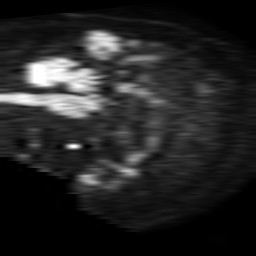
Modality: TRACE
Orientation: sagittal
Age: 87
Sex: male
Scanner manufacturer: philips
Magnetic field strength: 1.5 T
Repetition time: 3.63 s
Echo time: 0.07194 s